Interaction volume radius: 5 \u00c5
Interaction volume height: 20 \u00c5
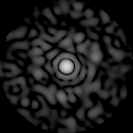
Disorder parameter: 0.8646